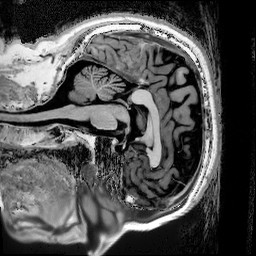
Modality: T1w
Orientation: sagittal
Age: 56
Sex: male
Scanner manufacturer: siemens
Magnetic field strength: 3 T
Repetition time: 5 s
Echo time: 0.00298 s